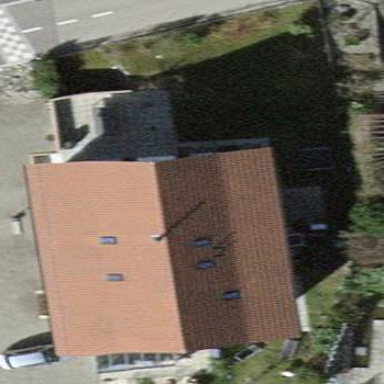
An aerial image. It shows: Gabled house with white roof made of roof tiles.